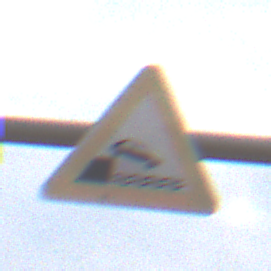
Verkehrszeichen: Ufer
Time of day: Midday
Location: Outdoor (Suburban)
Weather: Overcast
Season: NotSpecified
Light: Natural